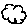
Label: cloud